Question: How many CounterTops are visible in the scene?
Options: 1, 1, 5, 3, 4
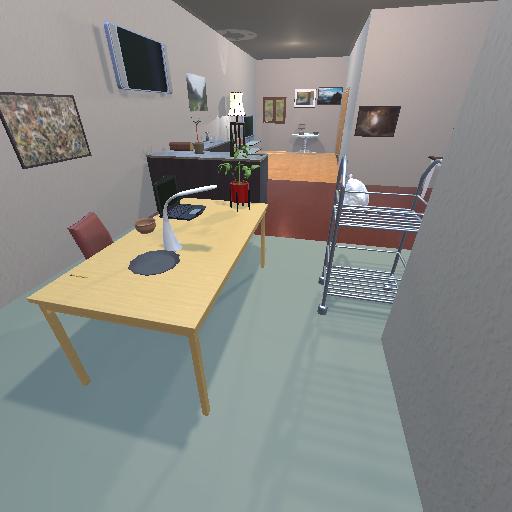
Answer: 1